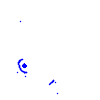
Particle: kaon